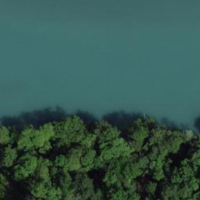
EUNIS habitat code: 15
Species observed at this site:
Neotinea ustulata